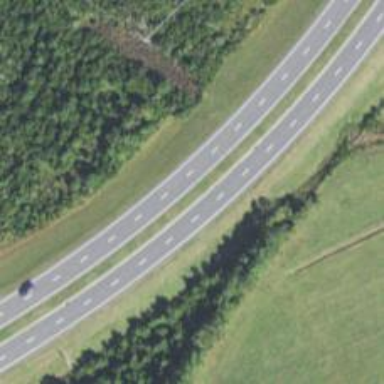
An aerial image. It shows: Asphalt trunk highway which is also expressway.